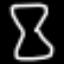
Label: hourglass